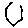
Label: hexagon